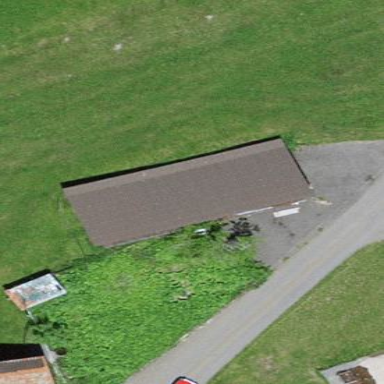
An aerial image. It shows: Shed.